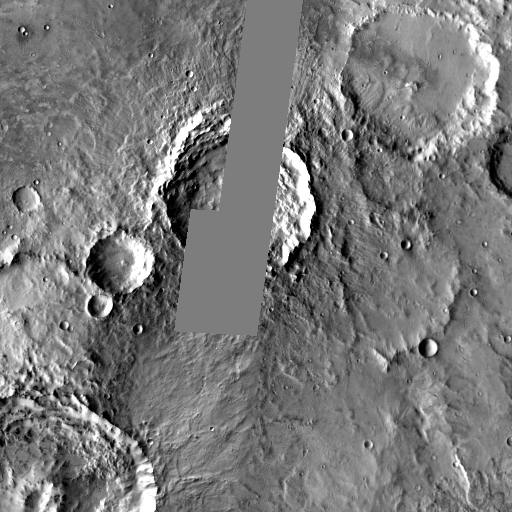
Crater classes present: Background, Other, Layered, Buried, Secondary